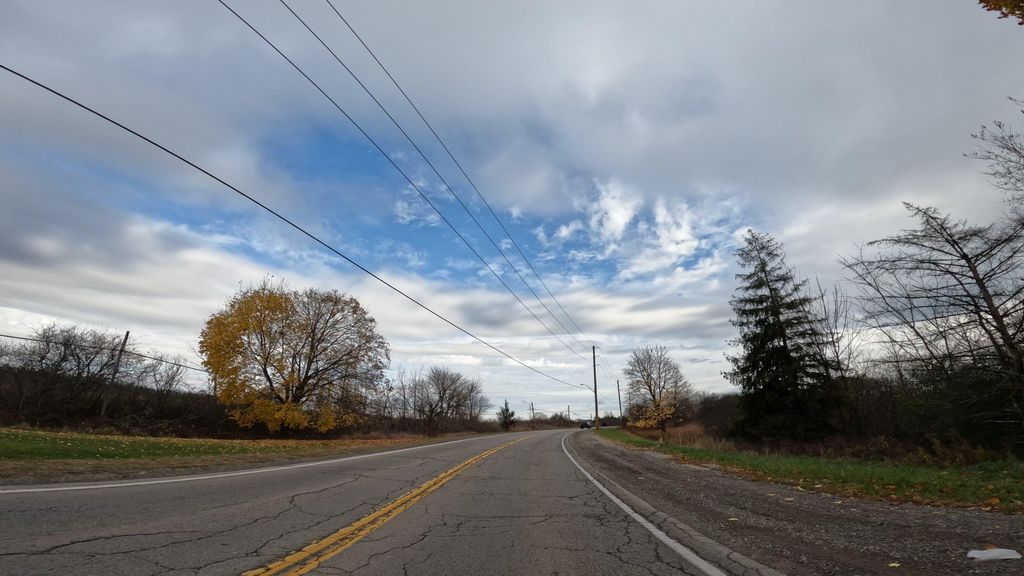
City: hamilton